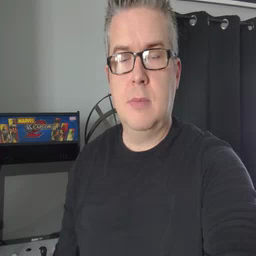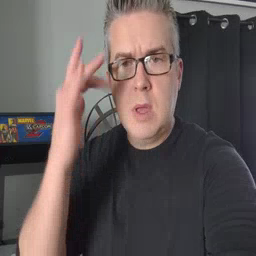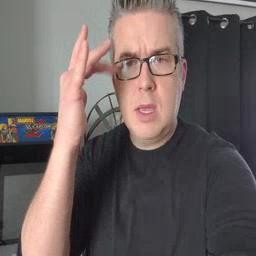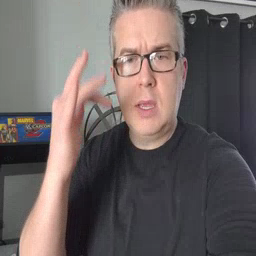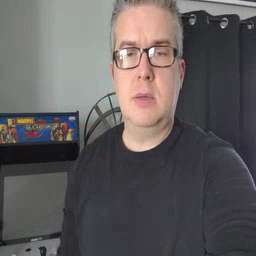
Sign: why